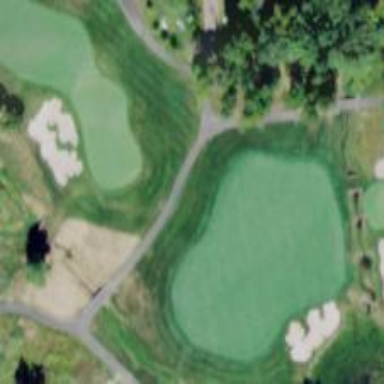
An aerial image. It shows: Area of rough grass used for golf.